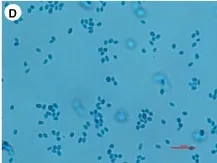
Penicillium digitatum was cultured for fungi in Sabouraud agar medium in a BALF sample at 28 C. (D) The spores of this Penicillium are typically elliptical under the microscope.
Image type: pathology (papanicolaou)